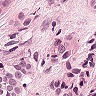
Metastatic tissue present: yes